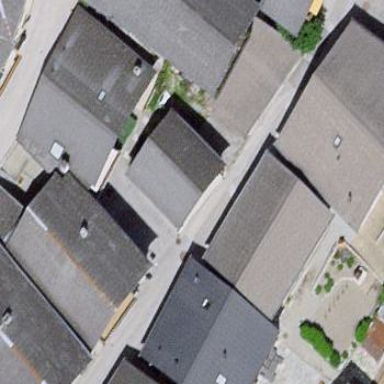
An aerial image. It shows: Simple house.